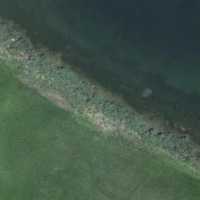
EUNIS habitat code: 23
Species observed at this site:
Milvus milvus
Buteo buteo
Certhia brachydactyla
Grus grus